Question: In Sheets add-on, I try create time-based trigger that will run some time after last edit in spreadsheet.
'''
try
{
// create new trigger
ScriptApp.newTrigger(triggerFunctionName)
.timeBased()
.after(timeout)
.create();
}
catch(err)
{
console.log(err);
}
'''
To test it, I set timeout to 30 seconds in ms:
'''
let timeout = 30 * 1000;
'''
But it failed with this log in Cloud Logging:
> { [Exception: Clock events must be scheduled at least 1 hour(s) apart.] name: 'Exception' }
I checked with documentation for <URL> and changed timeout from 30 seconds to 10 minutes, like in documentation example
'''
let timeout = 10 * 60 * 1000;
'''
but no luck - same exception is thrown:
> { [Exception: Clock events must be scheduled at least 1 hour(s) apart.] name: 'Exception' }
Is there anything that I missed? Why time-based trigger can't be created to run after 10 minutes?
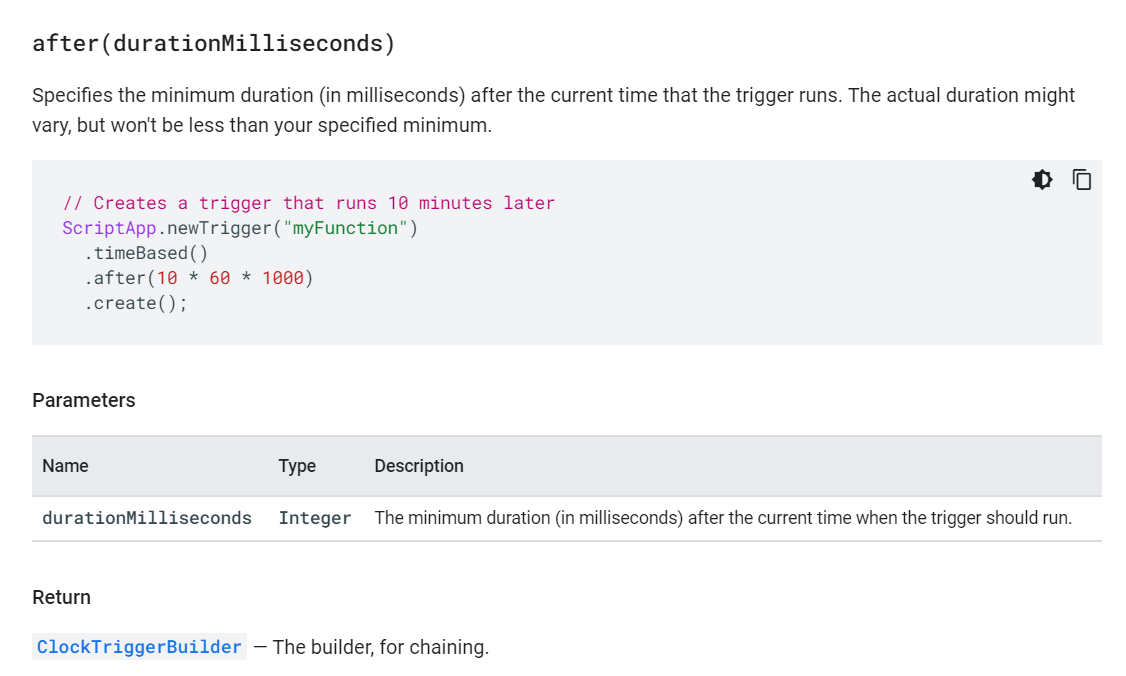
Answer: A lot depends on the context in which a time-driven trigger is created.
Since this trigger was created from an add-on it be fired in intervals less than one hour. Here's a quote from the <URL>, note the text highlighted in bold:
>